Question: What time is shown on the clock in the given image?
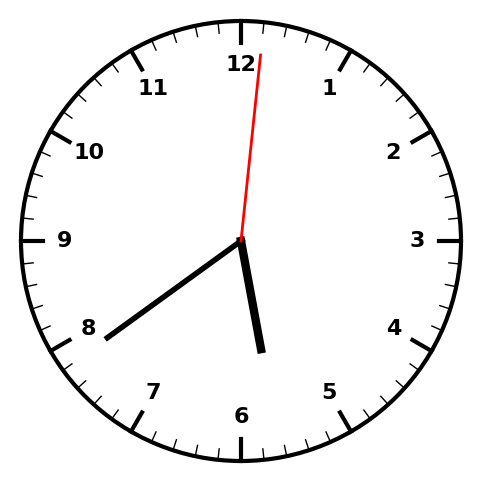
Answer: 05:39:01